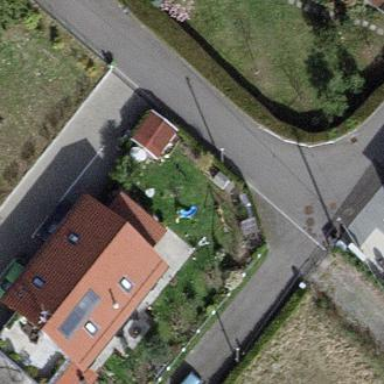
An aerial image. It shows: Garden surrounded by fence.